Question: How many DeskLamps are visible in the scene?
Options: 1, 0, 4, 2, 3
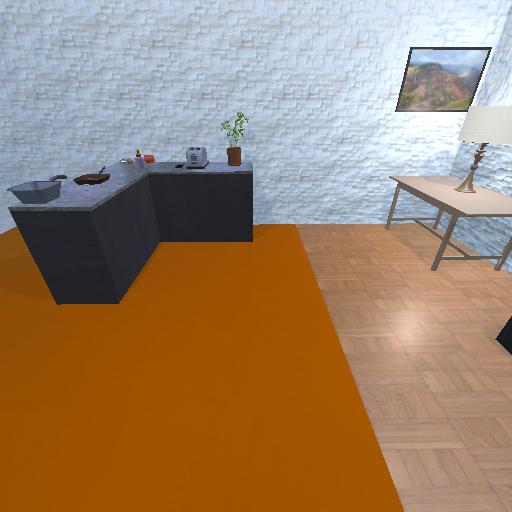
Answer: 1